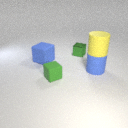
small green rubber cube to the left of small green metal cube